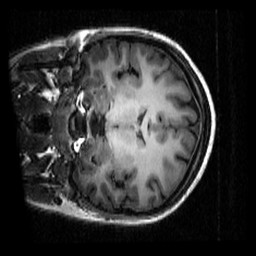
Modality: T1w
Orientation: coronal
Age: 19
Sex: female